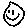
Label: smiley face